Field crop: maize
Growth stage: 1
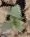
Species: datura